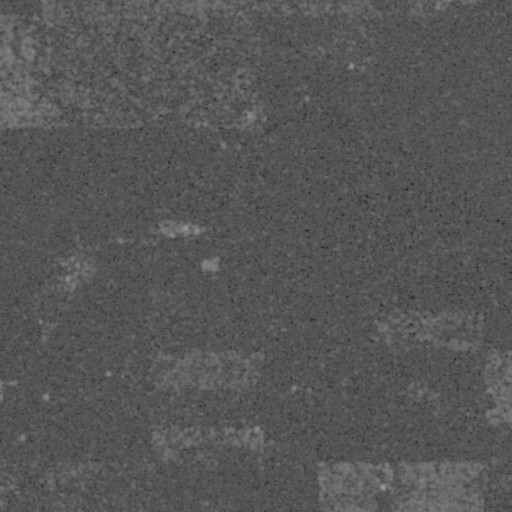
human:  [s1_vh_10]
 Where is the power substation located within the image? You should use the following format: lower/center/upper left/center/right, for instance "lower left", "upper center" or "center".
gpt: The power substation is located in the center left of the image.
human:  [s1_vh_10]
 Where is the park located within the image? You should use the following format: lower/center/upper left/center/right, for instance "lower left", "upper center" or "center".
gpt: There is no park in the image.

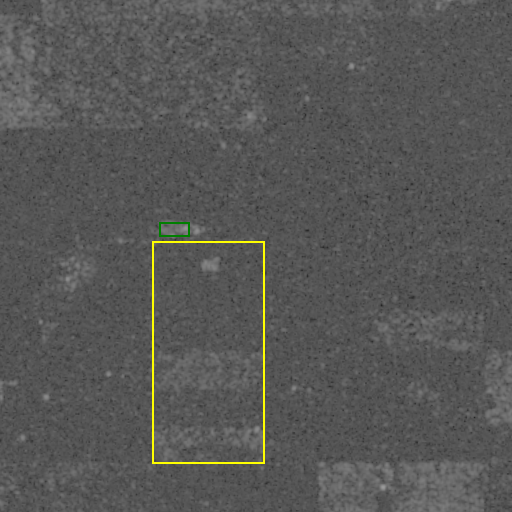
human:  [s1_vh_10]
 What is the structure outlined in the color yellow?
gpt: The structure outlined in yellow is a crop field.
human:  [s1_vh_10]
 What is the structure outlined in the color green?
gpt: The structure outlined in green is a power substation.
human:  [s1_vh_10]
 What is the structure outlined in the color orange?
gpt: There is no orange outline.